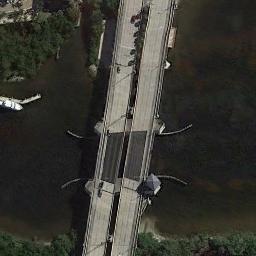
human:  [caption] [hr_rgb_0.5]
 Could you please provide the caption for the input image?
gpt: The bridge is bi-directional, And the water under the bridge appears dark blue .

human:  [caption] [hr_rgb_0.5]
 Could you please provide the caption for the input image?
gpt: There is a bridge with a boat over the deep green river .

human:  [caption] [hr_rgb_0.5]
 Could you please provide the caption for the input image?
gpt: Two parallel bridges connect the green fields on both sides of the turquoise river  There are curved supports under the bridge and a boat in the river .

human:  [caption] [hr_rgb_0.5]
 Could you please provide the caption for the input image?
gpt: Two bridges built on a dark green river and some green plants on both sides of the river .

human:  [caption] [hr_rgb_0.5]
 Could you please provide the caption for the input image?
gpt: Many trees are around the bridge .